Aerial crown-view tile of a tropical tree (Barro Colorado Island, Panama), acquired 20241014:
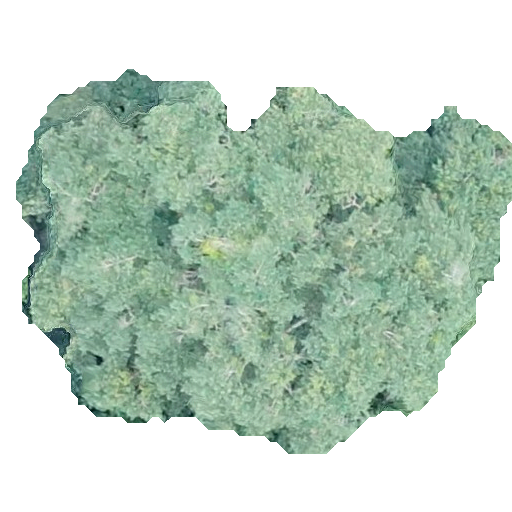
Species: Chrysophyllum cainito
GBIF accepted scientific name: Chrysophyllum cainito
Crown area: 218.951 m²